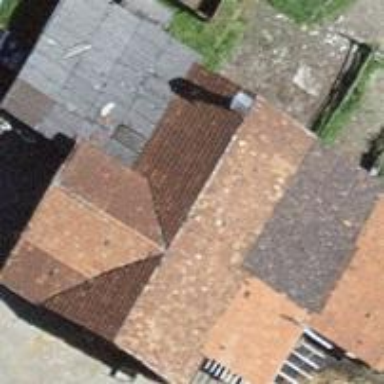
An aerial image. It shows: Barn.